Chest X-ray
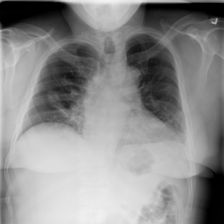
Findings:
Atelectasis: positive
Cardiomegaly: negative
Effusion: negative
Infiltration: negative
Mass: negative
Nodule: negative
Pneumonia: negative
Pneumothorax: negative
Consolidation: negative
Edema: negative
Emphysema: negative
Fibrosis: negative
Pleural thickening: negative
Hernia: negative